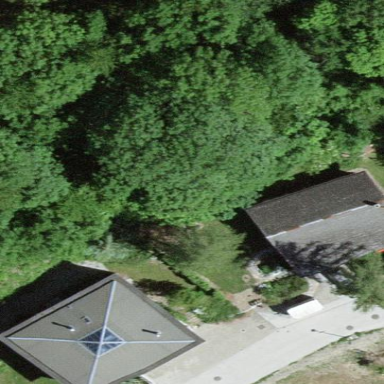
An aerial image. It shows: Simple and straightforward house.